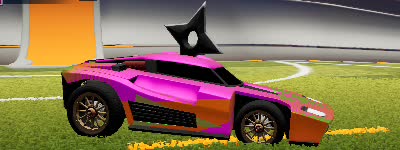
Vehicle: breakout